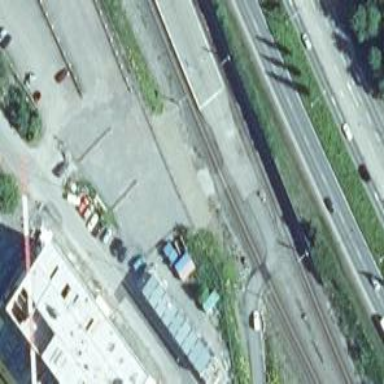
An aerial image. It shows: Railway with continuous electrified contact line.